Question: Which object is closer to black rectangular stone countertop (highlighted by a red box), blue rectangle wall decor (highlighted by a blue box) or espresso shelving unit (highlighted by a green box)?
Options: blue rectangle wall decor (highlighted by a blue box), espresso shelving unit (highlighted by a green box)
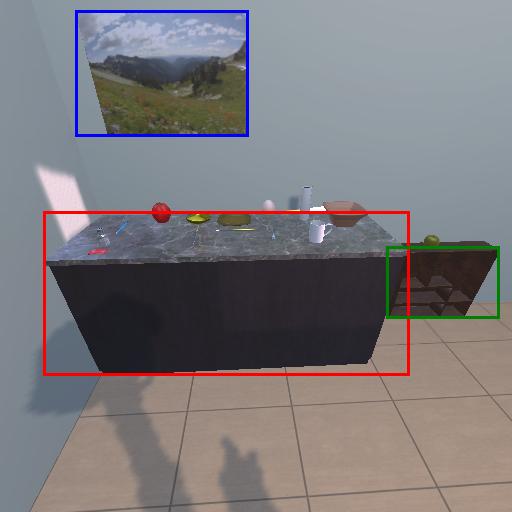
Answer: blue rectangle wall decor (highlighted by a blue box)